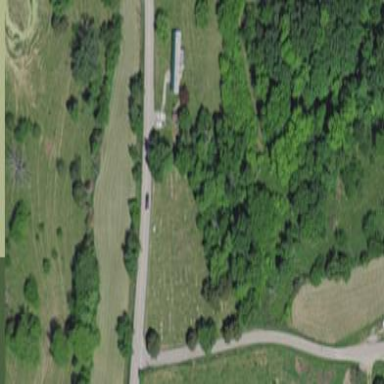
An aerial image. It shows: Cemetery.